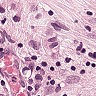
Metastatic tissue present: yes